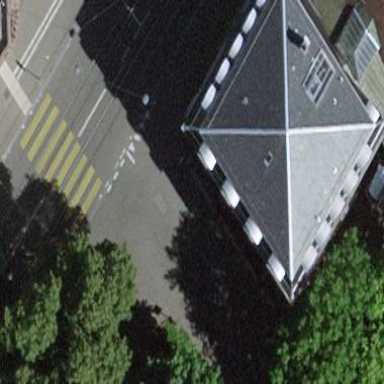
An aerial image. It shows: Office building.